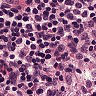
Metastatic tissue present: no